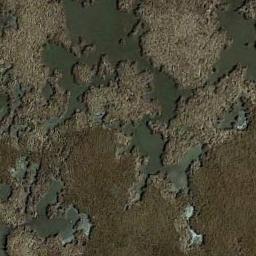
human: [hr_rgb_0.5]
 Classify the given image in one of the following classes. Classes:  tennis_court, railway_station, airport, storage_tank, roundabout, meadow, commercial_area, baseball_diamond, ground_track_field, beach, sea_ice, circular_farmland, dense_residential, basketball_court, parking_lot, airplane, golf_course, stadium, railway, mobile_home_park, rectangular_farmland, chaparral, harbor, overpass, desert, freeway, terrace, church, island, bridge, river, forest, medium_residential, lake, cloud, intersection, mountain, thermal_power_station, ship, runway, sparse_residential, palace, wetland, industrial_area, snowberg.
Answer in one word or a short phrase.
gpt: wetland